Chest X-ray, AP view. Patient: 43 years old, sex M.
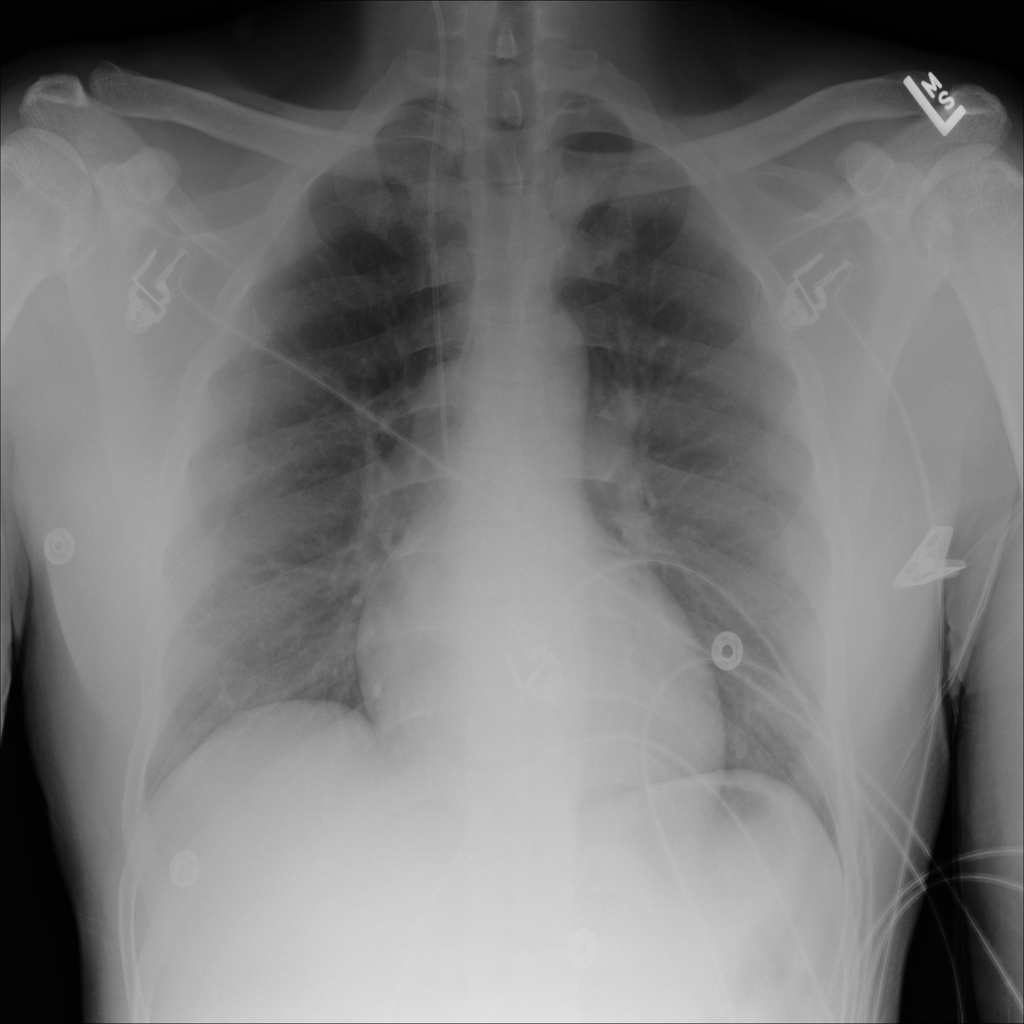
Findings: No Finding